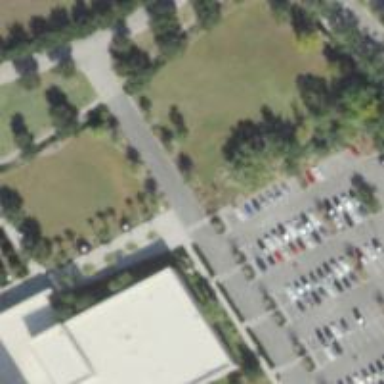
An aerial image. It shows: Parking space.